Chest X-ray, AP view. Patient: 49 years old, sex F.
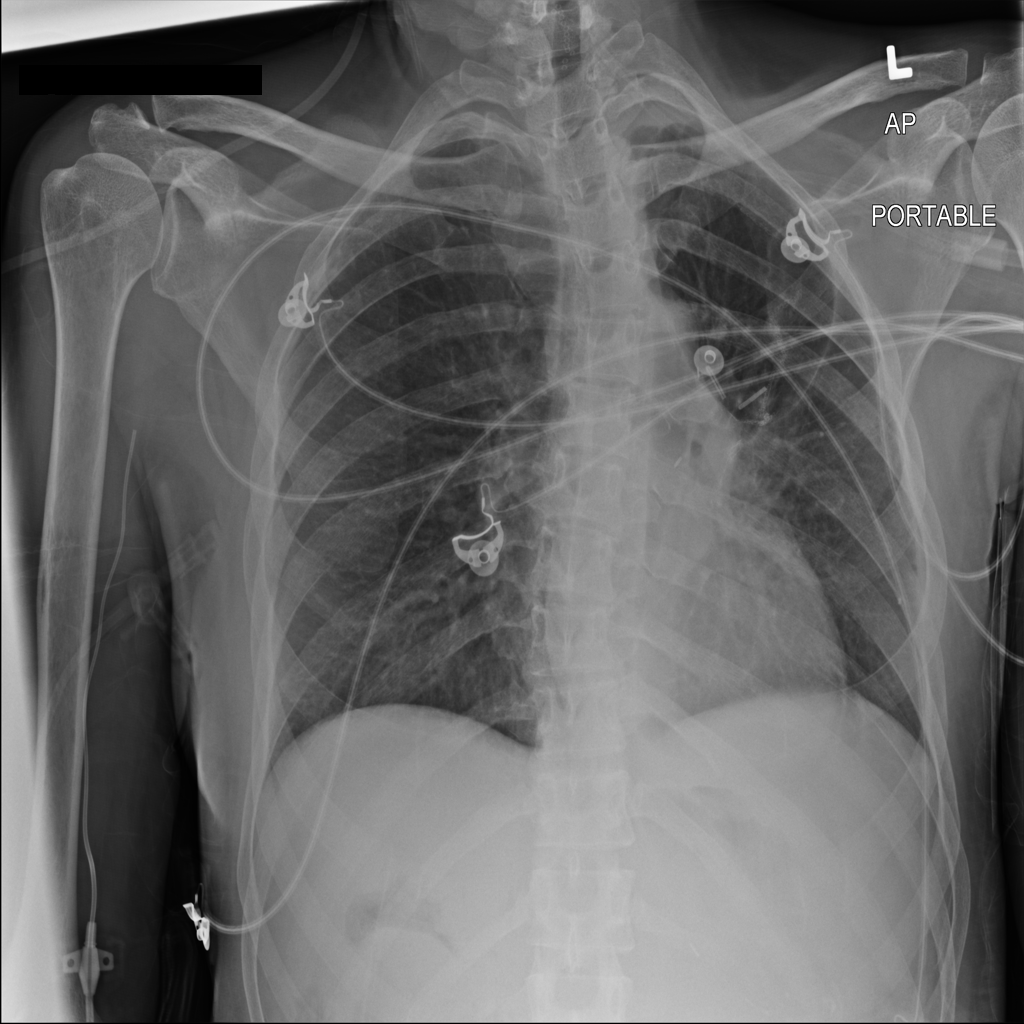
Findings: No Finding